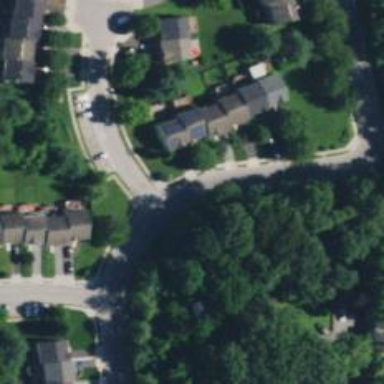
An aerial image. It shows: Residential road with sidewalk on the left side.